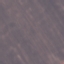
Land use / land cover class: AnnualCrop